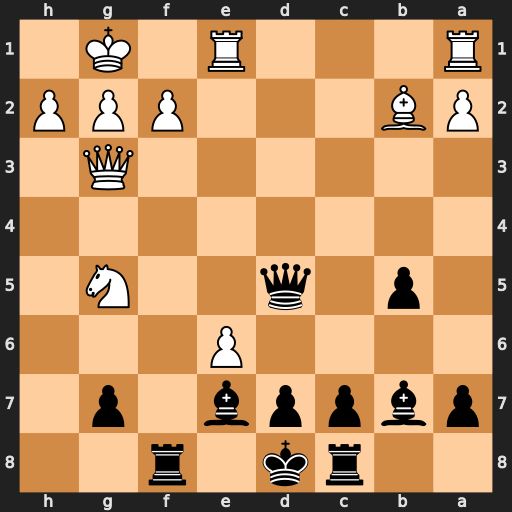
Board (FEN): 2rk1r2/pbppb1p1/4P3/1p1q2N1/8/6Q1/PB3PPP/R3R1K1
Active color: b
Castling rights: -
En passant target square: -
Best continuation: Qxg5 exd7 Ra8